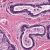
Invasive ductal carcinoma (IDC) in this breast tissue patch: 0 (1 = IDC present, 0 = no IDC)